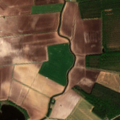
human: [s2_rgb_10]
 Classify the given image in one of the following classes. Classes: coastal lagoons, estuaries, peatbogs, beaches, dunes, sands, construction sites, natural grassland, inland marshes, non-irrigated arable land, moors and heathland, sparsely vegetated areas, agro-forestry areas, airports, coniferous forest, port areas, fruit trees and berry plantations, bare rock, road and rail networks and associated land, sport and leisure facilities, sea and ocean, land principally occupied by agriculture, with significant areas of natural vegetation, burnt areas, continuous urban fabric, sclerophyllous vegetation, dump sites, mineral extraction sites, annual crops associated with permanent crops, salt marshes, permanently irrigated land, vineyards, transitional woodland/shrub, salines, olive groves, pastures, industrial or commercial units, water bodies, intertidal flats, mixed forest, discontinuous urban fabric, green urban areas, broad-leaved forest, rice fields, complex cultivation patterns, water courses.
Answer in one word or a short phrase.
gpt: non-irrigated arable land, coniferous forest, mixed forest, inland marshes